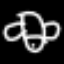
Label: airplane